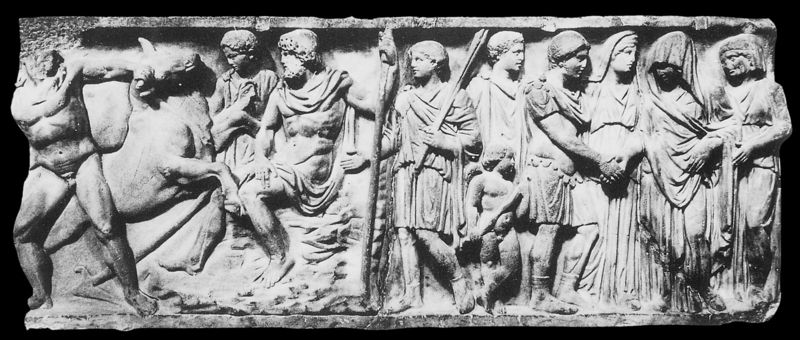
Titel: Sarkophargrelief, Die Hochzeit von Jason und Medea
Institution: Paris, Réunion des Musées Nationaux (RMN)
Schlagwörter: akt, gruppe, kampf, mann, nackt, frauen, menschen, frau, marmor, männer, schleier, tier, rock, bart, stein, horn, gewand, eltern, kind, stock, engel, putto, relief, stab, rind, angst, wild, weib, weiber, kopftuch, geschlecht, penis, antike, knabe, bewaffnet, schwert, schwerter, waffen, soldat, frieden, rom, fries, römer, jüngling, junger mann, götter, zeus, toga, griechisch, hochzeit, kin, opfer, speer, gottheit, ochse, stier, herkules, bezwungen, römisch, europa, begrüssen, gruss, sarkophag, erote, händeschütteln, zweigeteilt, händedruck, handreichung, schlier, reief